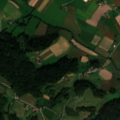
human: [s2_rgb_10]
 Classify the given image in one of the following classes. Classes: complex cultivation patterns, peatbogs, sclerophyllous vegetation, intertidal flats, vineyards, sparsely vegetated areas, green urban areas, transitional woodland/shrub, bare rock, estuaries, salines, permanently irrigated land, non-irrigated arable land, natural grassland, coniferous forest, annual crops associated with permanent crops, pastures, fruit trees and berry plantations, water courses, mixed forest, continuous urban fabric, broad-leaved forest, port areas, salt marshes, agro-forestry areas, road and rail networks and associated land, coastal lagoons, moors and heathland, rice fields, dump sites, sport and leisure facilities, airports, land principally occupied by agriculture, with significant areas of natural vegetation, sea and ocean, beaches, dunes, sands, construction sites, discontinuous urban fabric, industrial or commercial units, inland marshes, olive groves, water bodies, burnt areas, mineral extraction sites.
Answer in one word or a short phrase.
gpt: non-irrigated arable land, complex cultivation patterns, broad-leaved forest